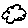
Label: cloud